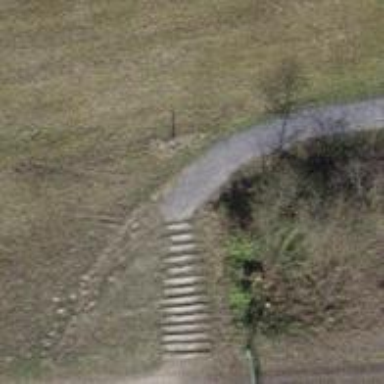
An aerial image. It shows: Set of steps on the road.